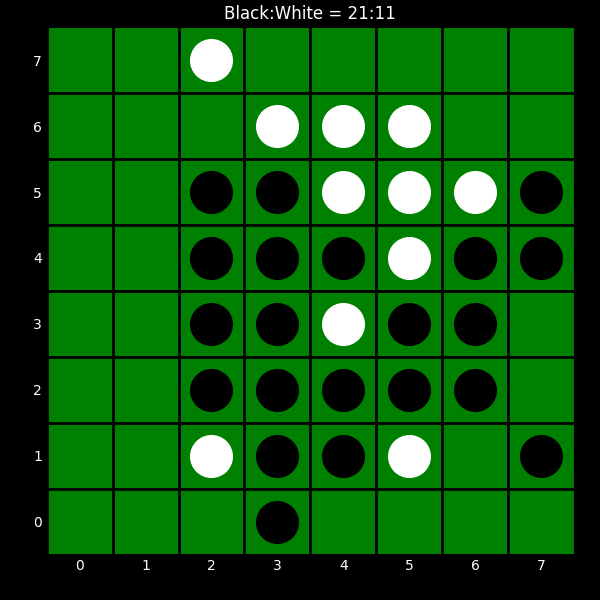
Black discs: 21
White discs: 11